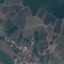
Land use / land cover class: PermanentCrop